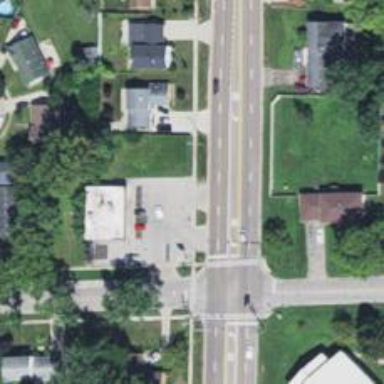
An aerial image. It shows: Unmarked road crossing.